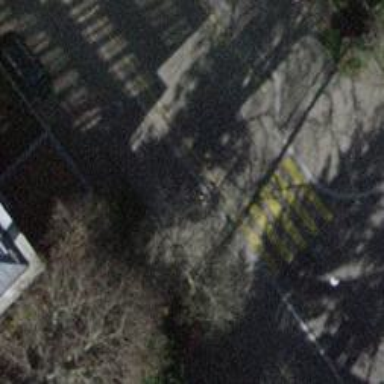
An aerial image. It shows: Kerb barrier.